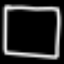
Label: square